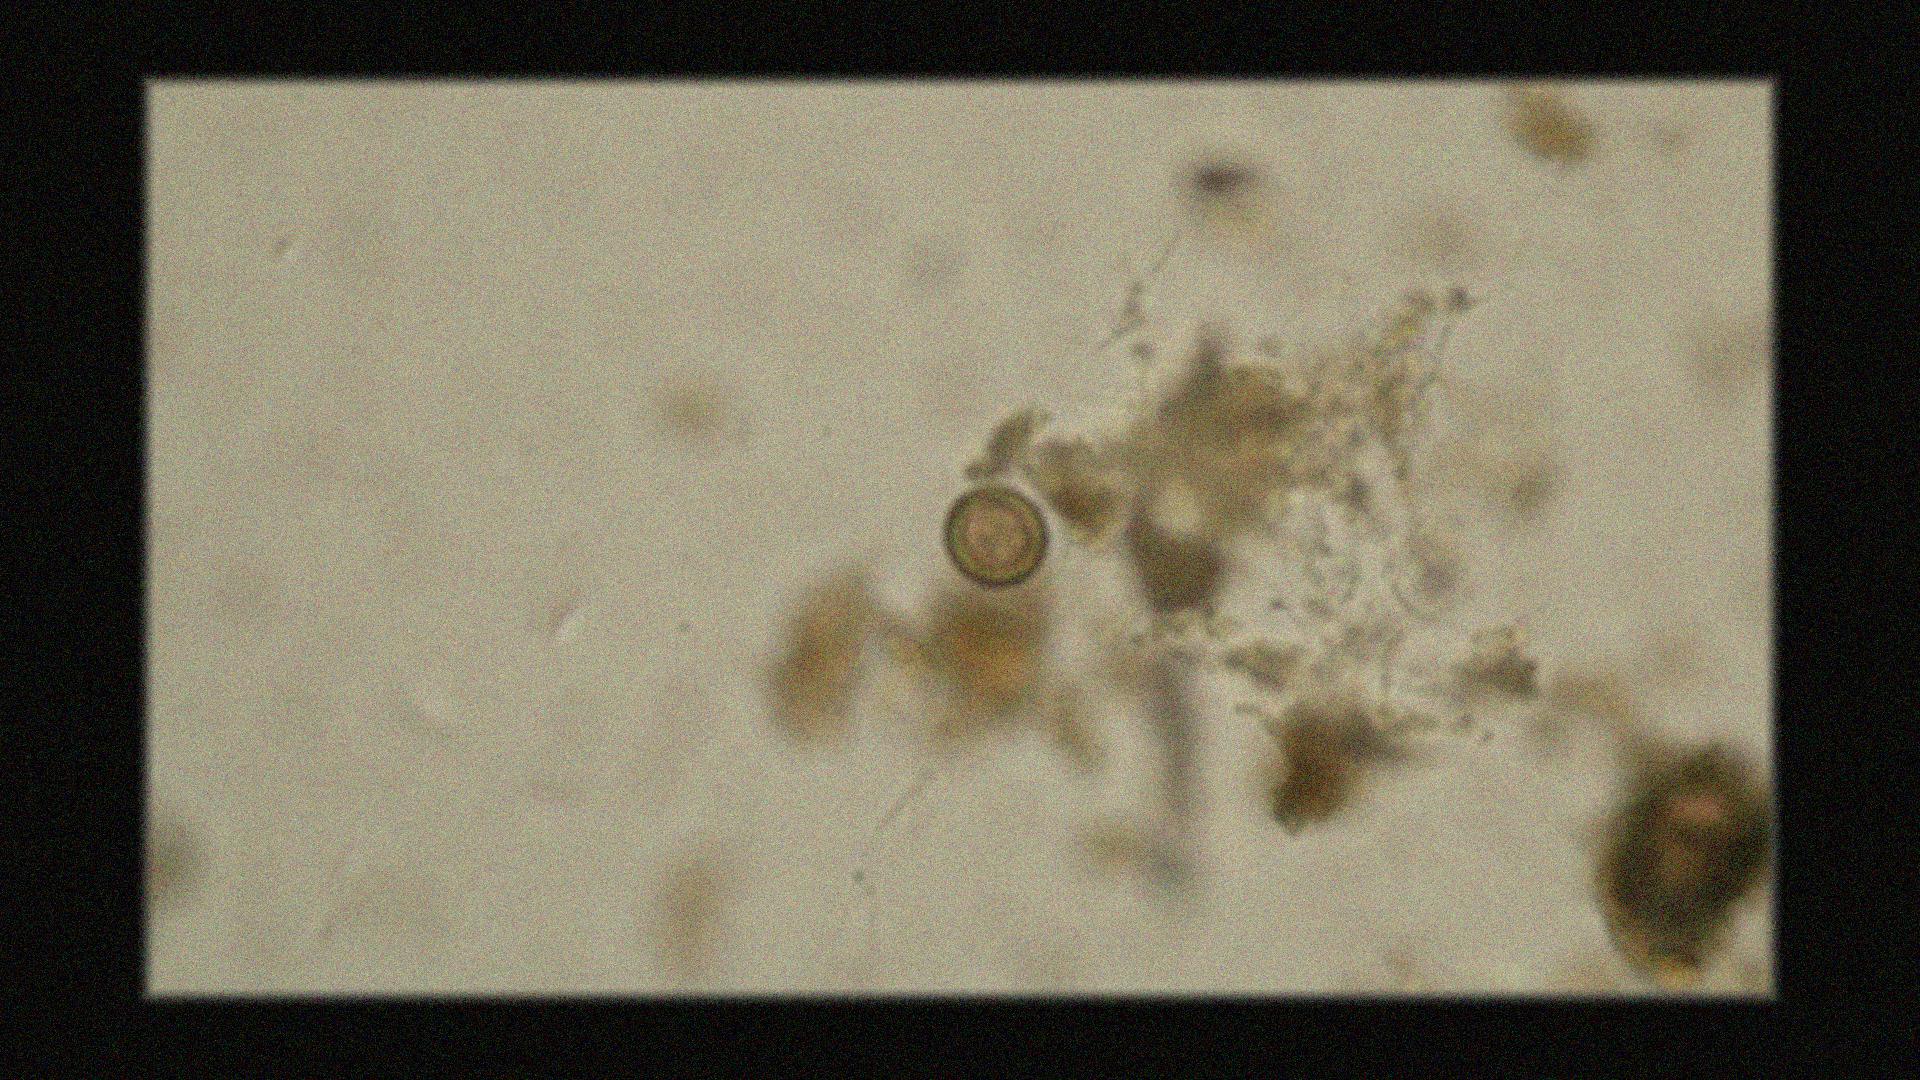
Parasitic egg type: Taenia spp. egg